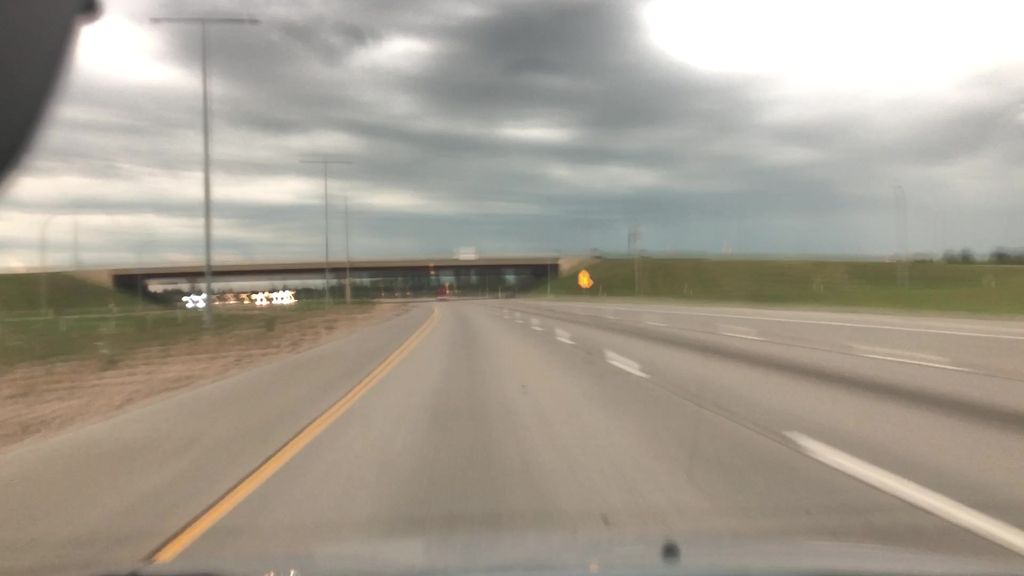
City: edmonton